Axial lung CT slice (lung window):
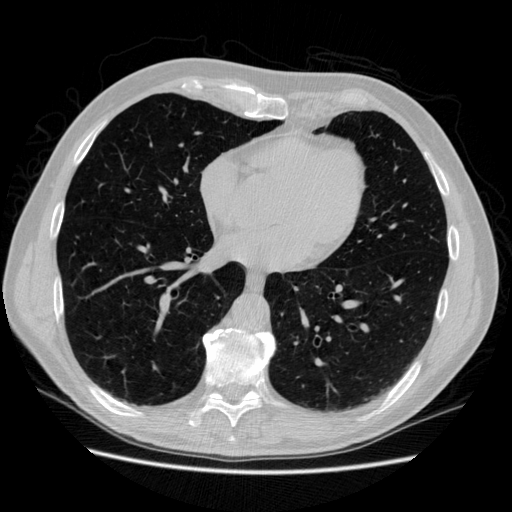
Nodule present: no